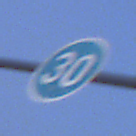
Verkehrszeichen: VorgeschriebeneMindestgeschwindigkeit
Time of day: SunriseSunset
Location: Outdoor (Nature)
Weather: Clear
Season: NotSpecified
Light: Natural